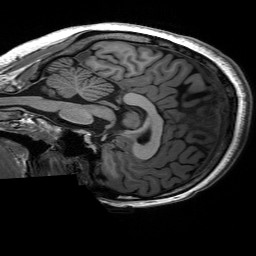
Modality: T1w
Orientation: sagittal
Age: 23
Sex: female
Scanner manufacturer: siemens
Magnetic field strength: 3 T
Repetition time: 2.53 s
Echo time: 0.00227 s